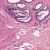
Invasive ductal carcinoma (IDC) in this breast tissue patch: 0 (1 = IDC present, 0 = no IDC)